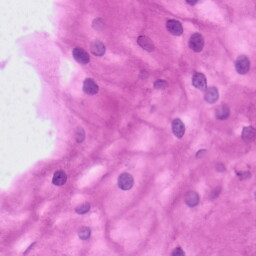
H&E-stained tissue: Tonsil